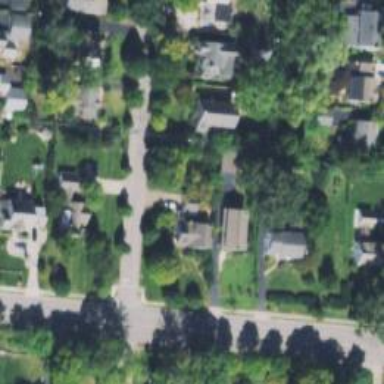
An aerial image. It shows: Residential driveway serving as service road.